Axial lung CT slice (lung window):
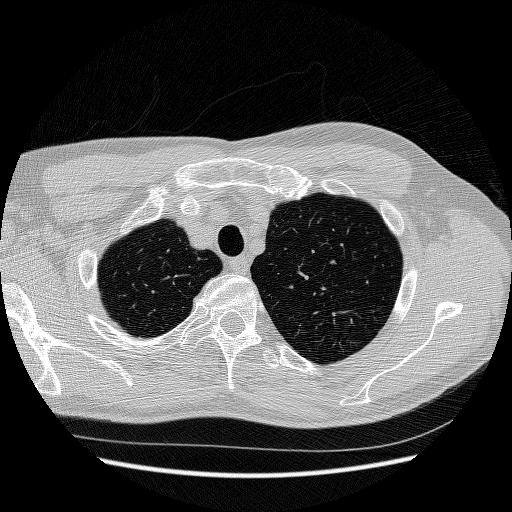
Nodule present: no